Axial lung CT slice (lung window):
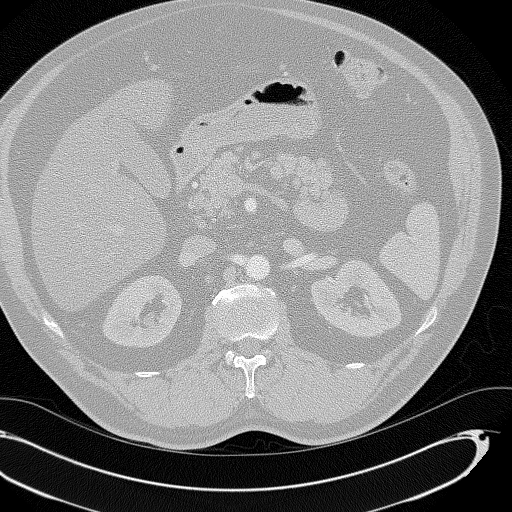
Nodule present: no